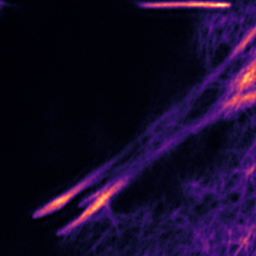
Label: Super-resolution F-actin image